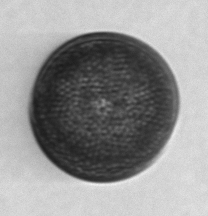
Label: Coscinodiscus